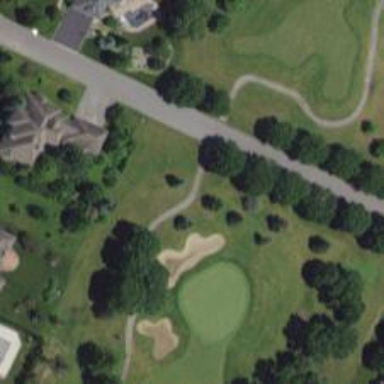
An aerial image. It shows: Pathway for golfing.